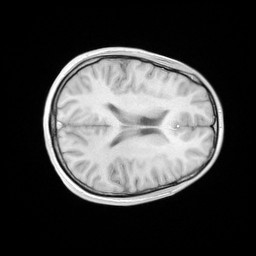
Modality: FLASH
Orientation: axial
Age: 18
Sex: male
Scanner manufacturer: siemens
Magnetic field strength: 3 T
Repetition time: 0.245 s
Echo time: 0.0026 s